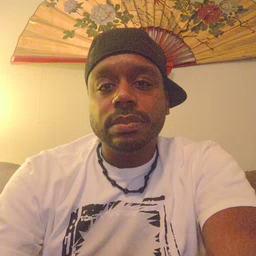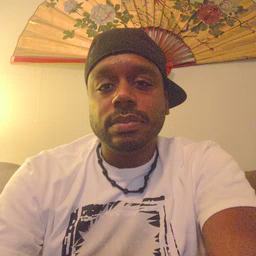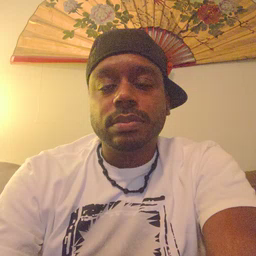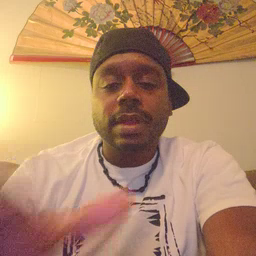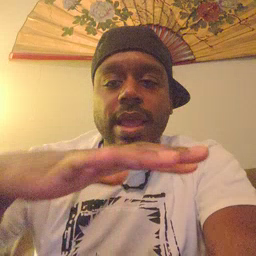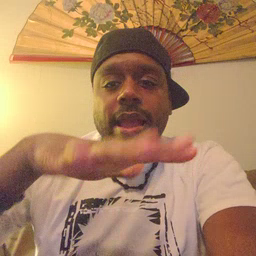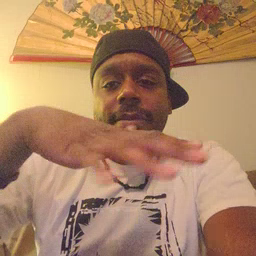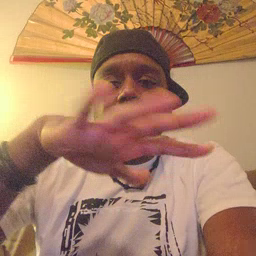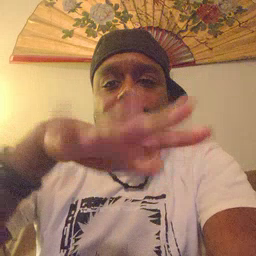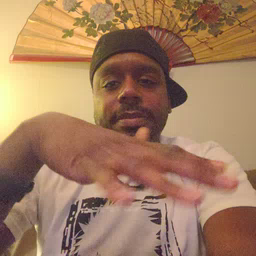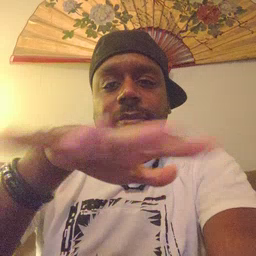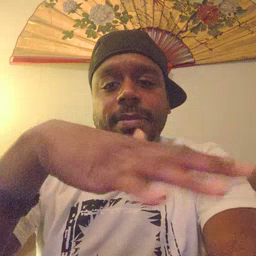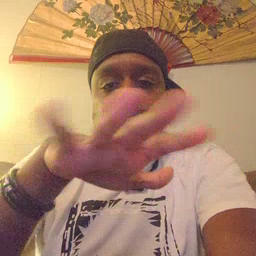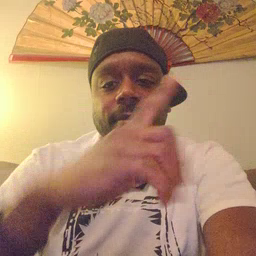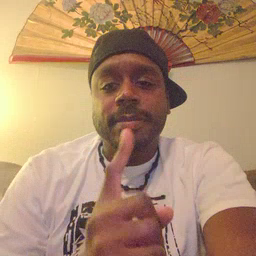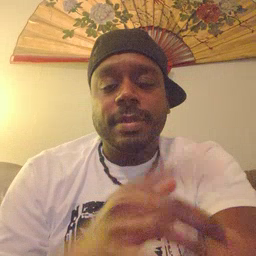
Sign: helicopter